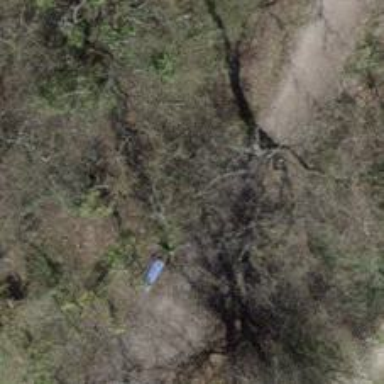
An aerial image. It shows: Blue bench.